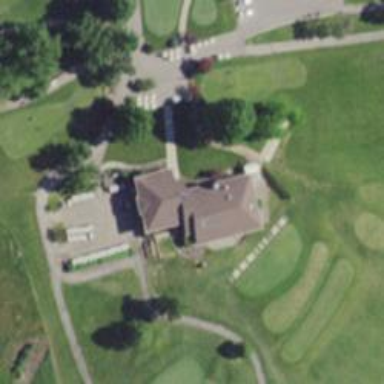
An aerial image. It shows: Golf cartpath that is also road path.